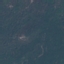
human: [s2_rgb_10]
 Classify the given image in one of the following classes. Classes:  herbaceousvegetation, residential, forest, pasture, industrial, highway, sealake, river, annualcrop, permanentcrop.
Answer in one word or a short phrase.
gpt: Forest